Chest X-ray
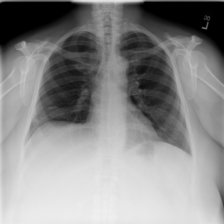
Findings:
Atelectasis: negative
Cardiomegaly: negative
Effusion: negative
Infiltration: negative
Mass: negative
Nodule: negative
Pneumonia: negative
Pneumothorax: negative
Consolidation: negative
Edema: negative
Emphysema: negative
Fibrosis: negative
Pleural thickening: negative
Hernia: negative